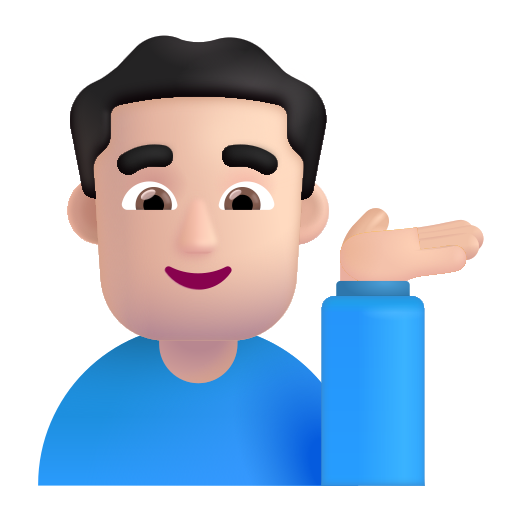
man tipping hand color light